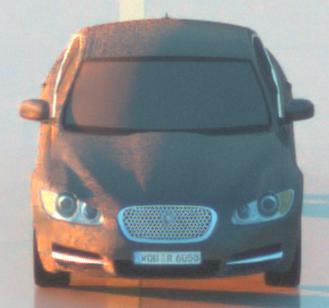
Make: Jaguar
Model: XF 3.0 V6
Detailed model: XF (X250) Limousine
Model produced from: 2010/02
Model produced until: 2010/10
Doors: 4
Color: gray
Road condition: wet road
Daytime: sunrise or sunset
Contrast: medium contrast